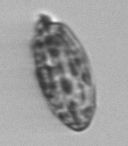
Label: Katodinium_or_Torodinium